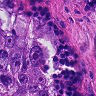
Metastatic tissue present: yes